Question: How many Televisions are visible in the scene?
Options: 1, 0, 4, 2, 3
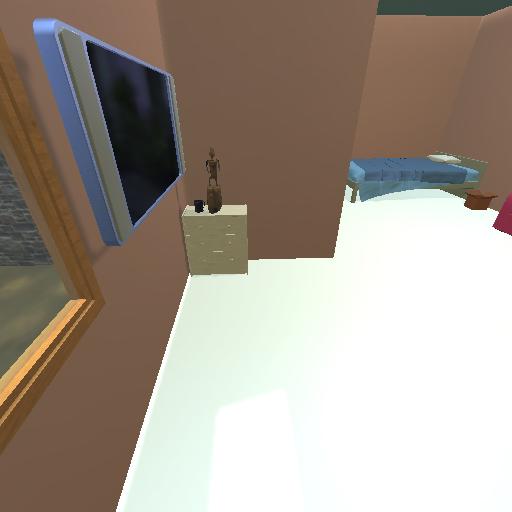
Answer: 1